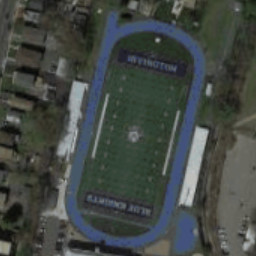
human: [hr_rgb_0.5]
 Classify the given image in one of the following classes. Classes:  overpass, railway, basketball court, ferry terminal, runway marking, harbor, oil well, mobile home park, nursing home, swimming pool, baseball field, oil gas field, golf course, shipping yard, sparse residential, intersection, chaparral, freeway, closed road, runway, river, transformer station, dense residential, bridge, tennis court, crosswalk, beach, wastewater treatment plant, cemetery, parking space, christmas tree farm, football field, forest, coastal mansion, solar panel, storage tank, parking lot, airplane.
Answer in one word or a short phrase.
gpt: football field